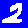
Digit: 2